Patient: sex M, age 65
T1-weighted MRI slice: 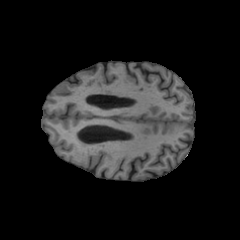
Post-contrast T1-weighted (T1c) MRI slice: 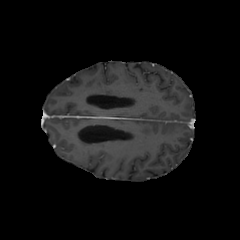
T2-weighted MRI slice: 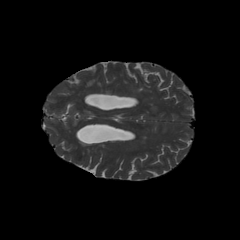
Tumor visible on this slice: no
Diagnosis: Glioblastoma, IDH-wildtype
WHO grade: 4